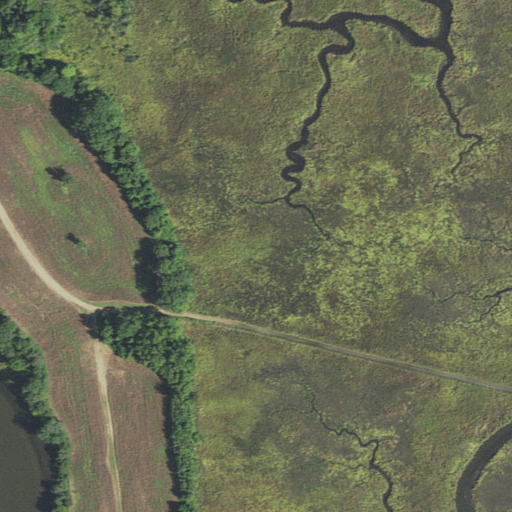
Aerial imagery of cape in Virginia named Bottoms Neck containing herbaceous wetlands, woody wetlands, open development, cultivated crops, open water, medium intensity development, deciduous forest, and grassland